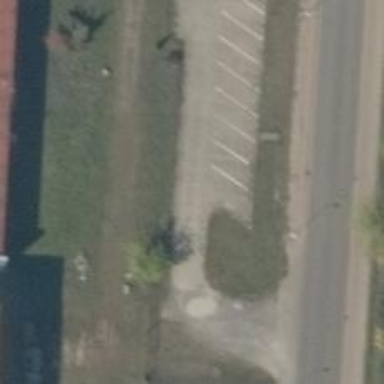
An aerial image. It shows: Parking aisle with concrete plate surface.